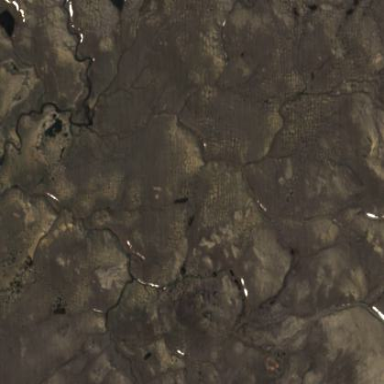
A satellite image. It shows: Landform in the tundra polygon.